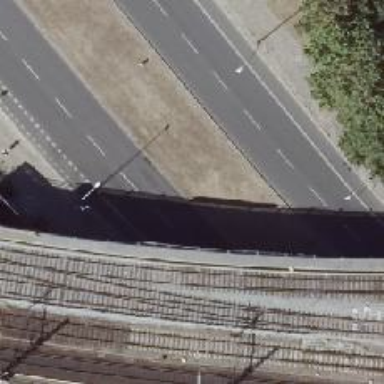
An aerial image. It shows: Historic railway with 1 track electrified by contact line.